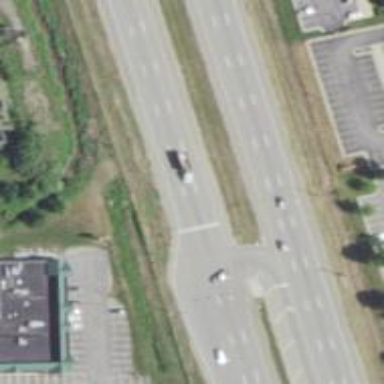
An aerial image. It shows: Trunk link highway.